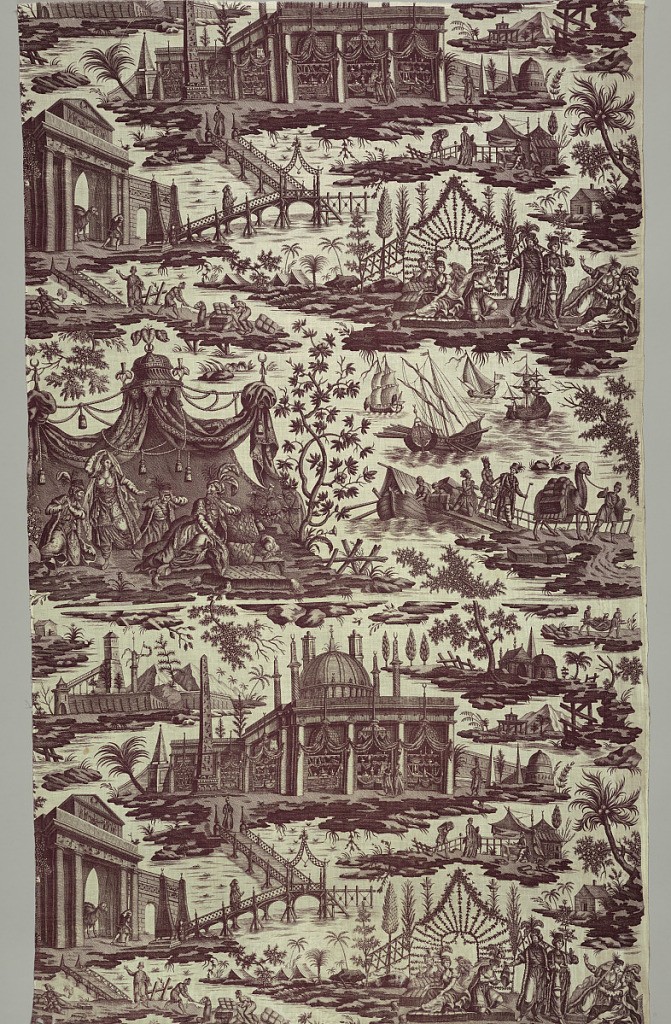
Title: La Foire du Caire
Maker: Petitpierre et Cie, Nantes, France, 1770–1848
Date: ca. 1790
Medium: cotton Technique: printed by engraved copper plate on plain weave
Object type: Textile
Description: Printed in purple on white are four vignettes showing scenes in a Middle Eastern city.